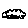
Label: cloud